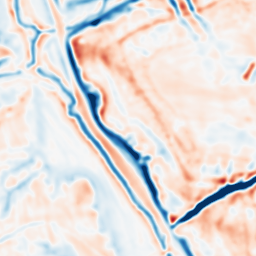
Category: multiscale
Decomposition family: dog_multiscale
Decomposition parameters: sigma_ratio: 1.4
n_scales: 3
base_sigma: 2
Upsampling method: bicubic
Upsampling parameters: scale: 8
Upsampling scale: 8